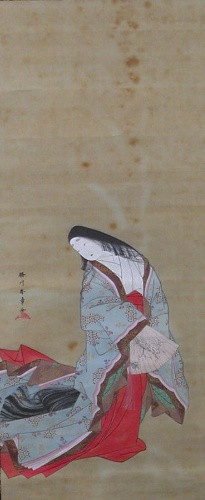
Artist: Katsukawa Shunshō　勝川春章
Artist bio: Japanese, 1726–1792
Date: 18th century
Object type: Hanging scroll
Classification: Paintings
Medium: Hanging scroll; ink and color on silk
Culture: Japan
Period: Edo period (1615–1868)
Dimensions: 28 1/2 x 12 1/2 in. (72.4 x 31.8 cm)
Department: Asian Art
Credit line: Charles Stewart Smith Collection, Gift of Mrs. Charles Stewart Smith, Charles Stewart Smith Jr., and Howard Caswell Smith, in memory of Charles Stewart Smith, 1914
Accession year: 1914
Repository: Metropolitan Museum of Art, New York, NY
Tags: Women